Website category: university
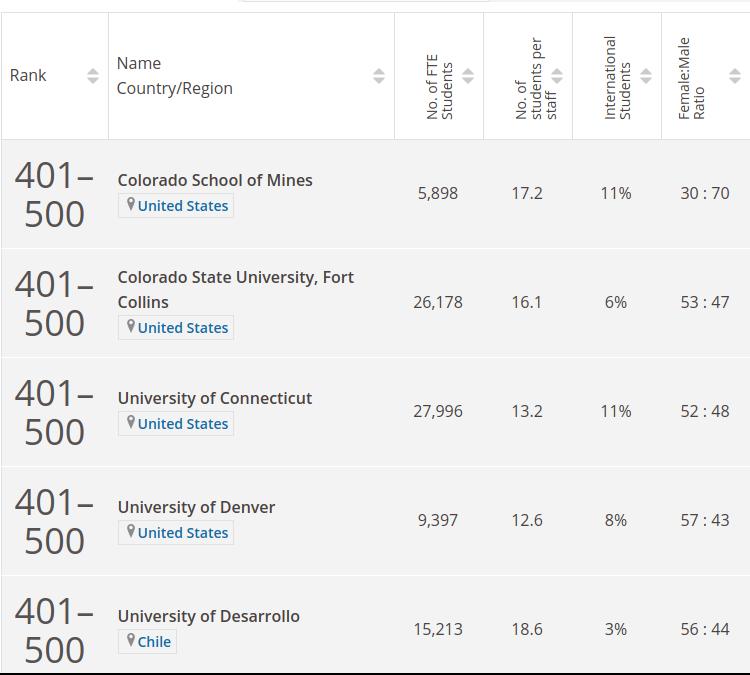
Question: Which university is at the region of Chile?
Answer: University of Desarrollo

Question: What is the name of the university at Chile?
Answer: University of Desarrollo

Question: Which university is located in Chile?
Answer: University of Desarrollo

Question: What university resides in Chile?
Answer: University of Desarrollo

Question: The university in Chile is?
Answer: University of Desarrollo

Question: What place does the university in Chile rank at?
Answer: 401500

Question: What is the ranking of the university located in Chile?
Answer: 401500